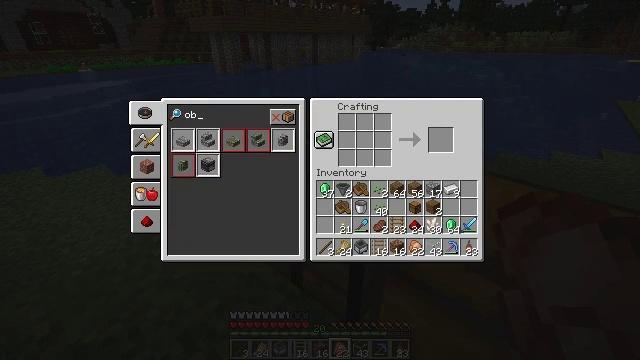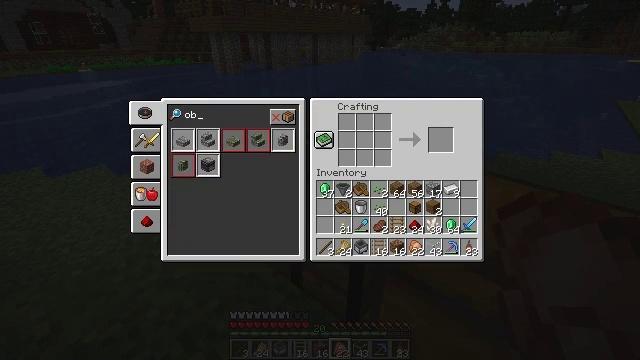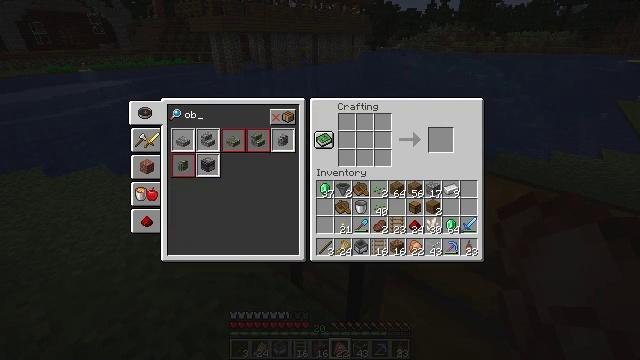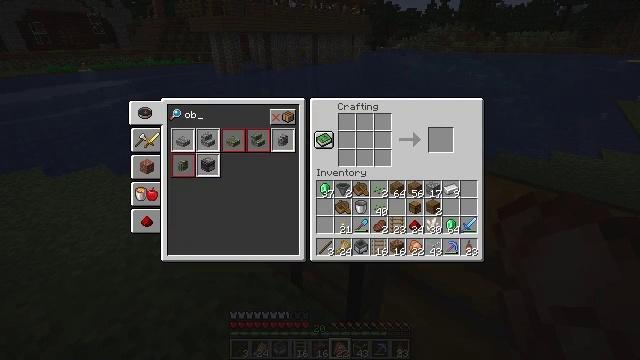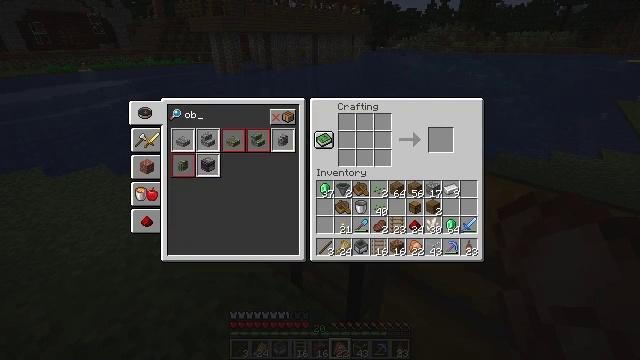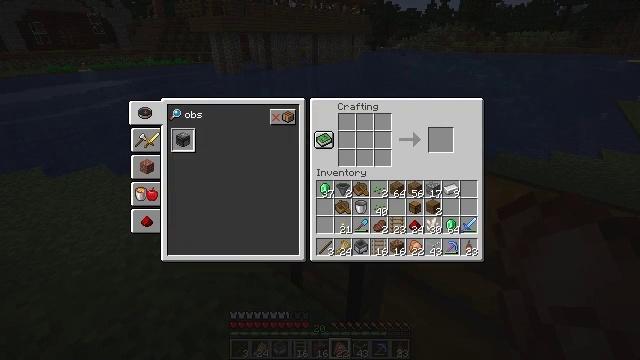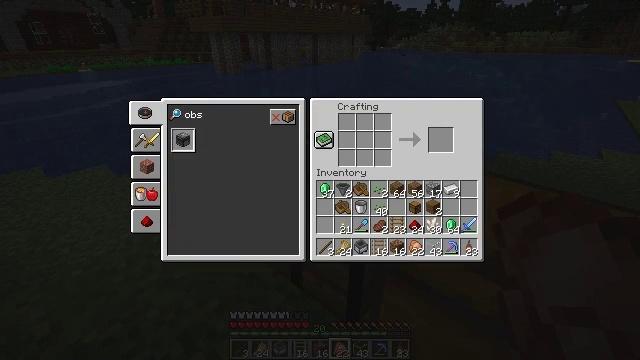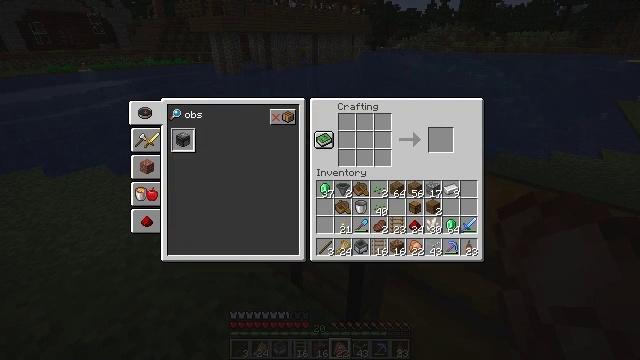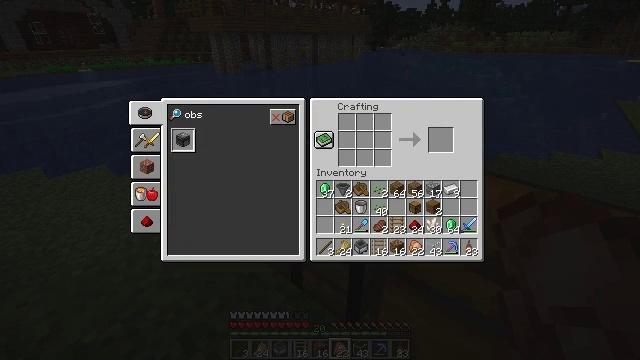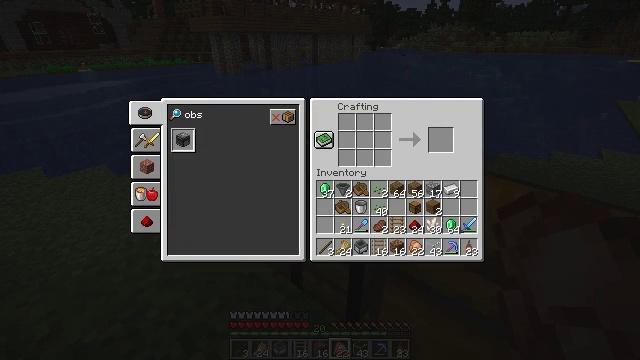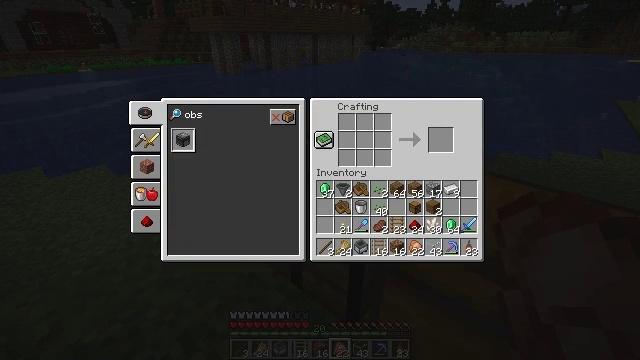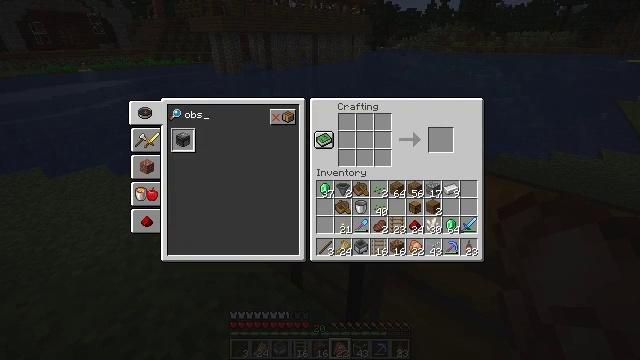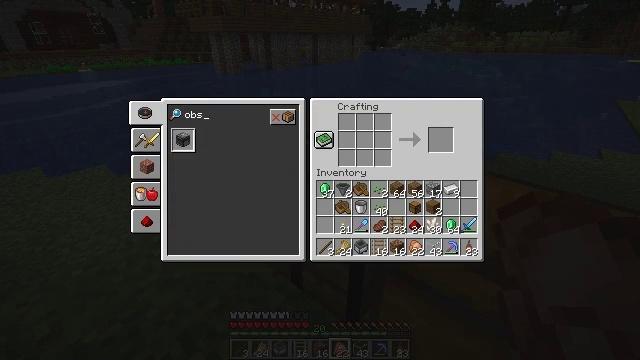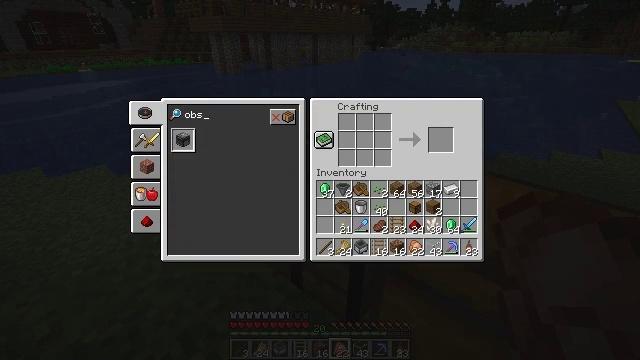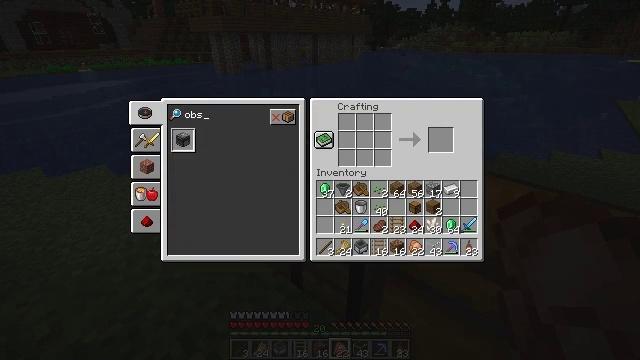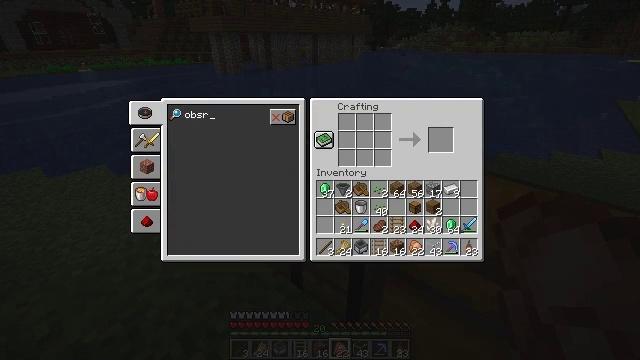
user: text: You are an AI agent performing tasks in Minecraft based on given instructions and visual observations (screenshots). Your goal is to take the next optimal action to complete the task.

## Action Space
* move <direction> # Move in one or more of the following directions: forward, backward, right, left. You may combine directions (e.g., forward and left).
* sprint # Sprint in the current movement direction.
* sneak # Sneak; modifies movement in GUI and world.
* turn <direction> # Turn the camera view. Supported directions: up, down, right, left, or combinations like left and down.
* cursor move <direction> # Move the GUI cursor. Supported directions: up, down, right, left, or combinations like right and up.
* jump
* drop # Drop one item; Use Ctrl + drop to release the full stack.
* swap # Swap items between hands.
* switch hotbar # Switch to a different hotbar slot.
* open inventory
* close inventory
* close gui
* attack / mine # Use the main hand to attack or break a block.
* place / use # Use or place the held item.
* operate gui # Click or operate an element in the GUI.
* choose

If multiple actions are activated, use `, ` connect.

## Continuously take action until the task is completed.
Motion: motion action
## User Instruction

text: Produce an observer by crafting at the table.
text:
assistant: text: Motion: no_op
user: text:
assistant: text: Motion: no_op
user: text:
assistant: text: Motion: no_op
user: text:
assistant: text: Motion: no_op
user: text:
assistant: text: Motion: move back
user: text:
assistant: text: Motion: move back
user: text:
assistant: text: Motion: move back
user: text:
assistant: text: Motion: no_op
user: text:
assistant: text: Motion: no_op
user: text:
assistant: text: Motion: no_op
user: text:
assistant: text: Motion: no_op
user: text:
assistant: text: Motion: no_op
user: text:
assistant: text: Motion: no_op
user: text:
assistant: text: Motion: no_op
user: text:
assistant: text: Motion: no_op
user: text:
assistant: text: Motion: no_op
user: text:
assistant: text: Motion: no_op
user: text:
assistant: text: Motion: no_op
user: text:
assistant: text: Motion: no_op
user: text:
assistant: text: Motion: no_op
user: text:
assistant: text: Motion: no_op
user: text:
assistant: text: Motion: no_op
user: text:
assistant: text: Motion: no_op
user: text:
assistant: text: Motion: no_op
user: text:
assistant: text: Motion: no_op
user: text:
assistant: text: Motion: no_op
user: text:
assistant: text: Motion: no_op
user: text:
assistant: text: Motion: no_op
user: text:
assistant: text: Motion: no_op
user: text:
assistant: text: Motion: no_op